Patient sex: M
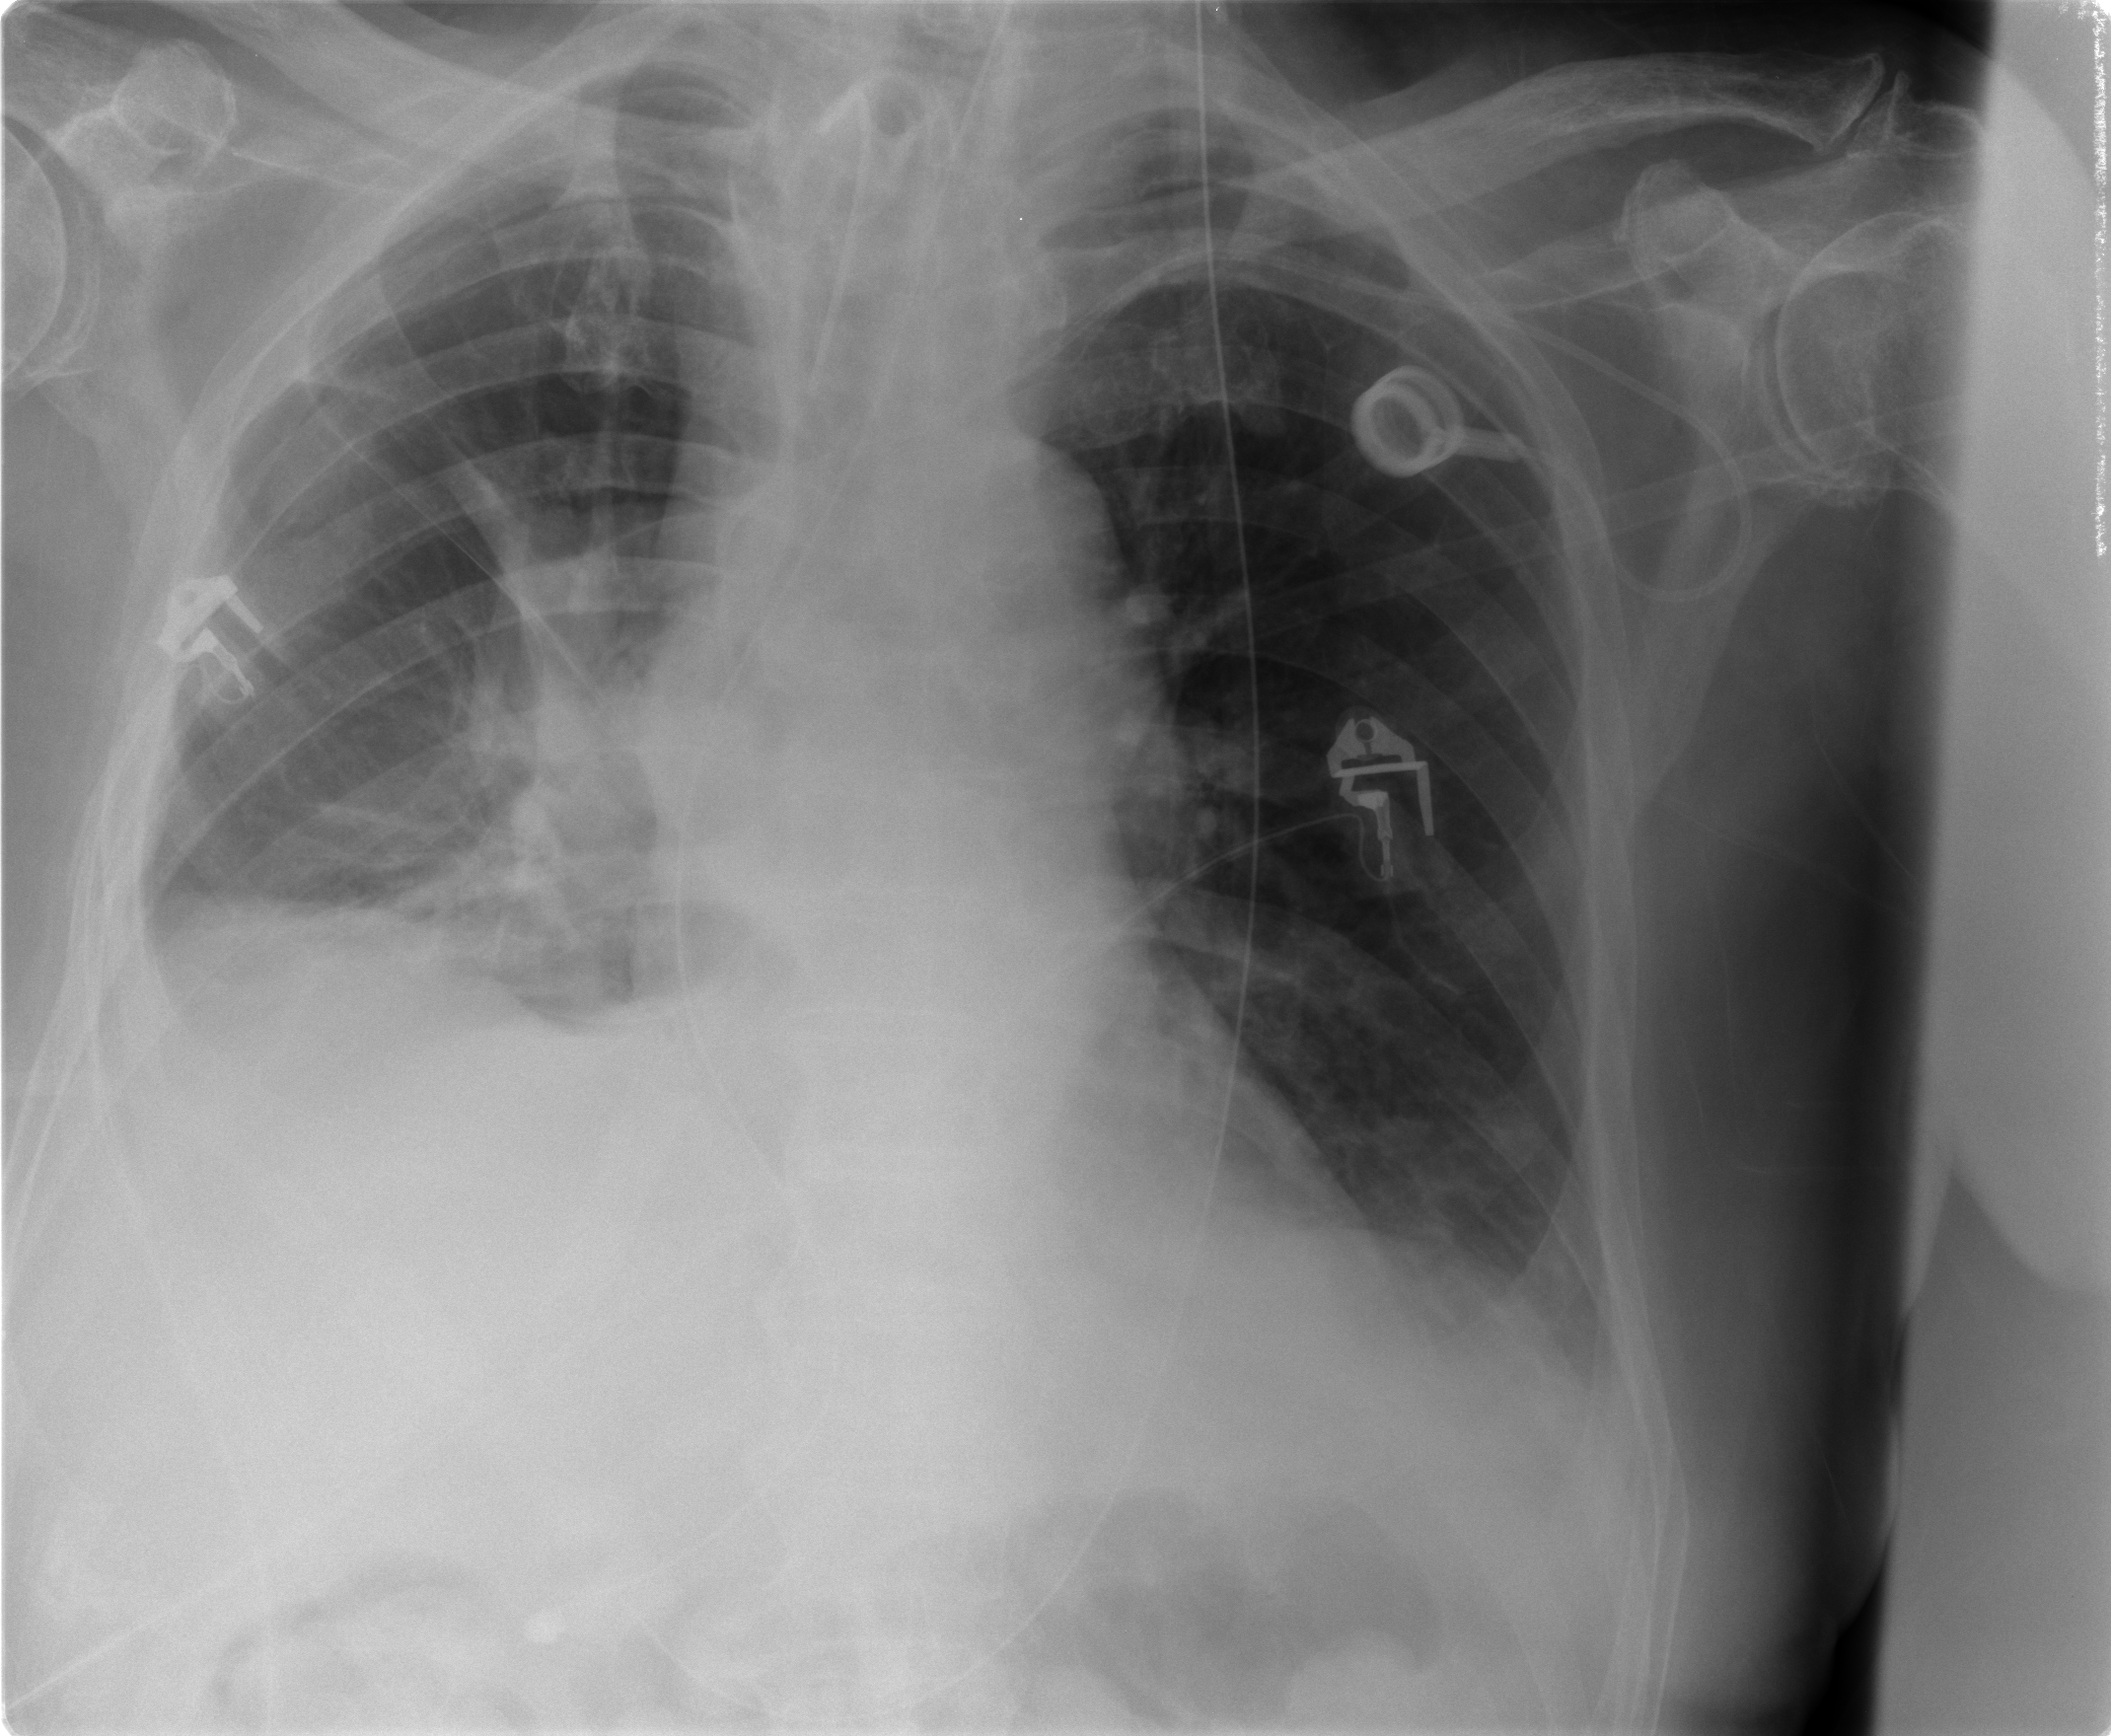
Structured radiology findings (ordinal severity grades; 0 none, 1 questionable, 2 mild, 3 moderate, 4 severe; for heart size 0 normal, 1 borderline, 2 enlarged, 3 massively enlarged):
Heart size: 0
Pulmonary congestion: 0
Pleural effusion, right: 2
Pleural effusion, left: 1
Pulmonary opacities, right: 2
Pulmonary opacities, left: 0
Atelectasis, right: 2
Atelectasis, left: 1